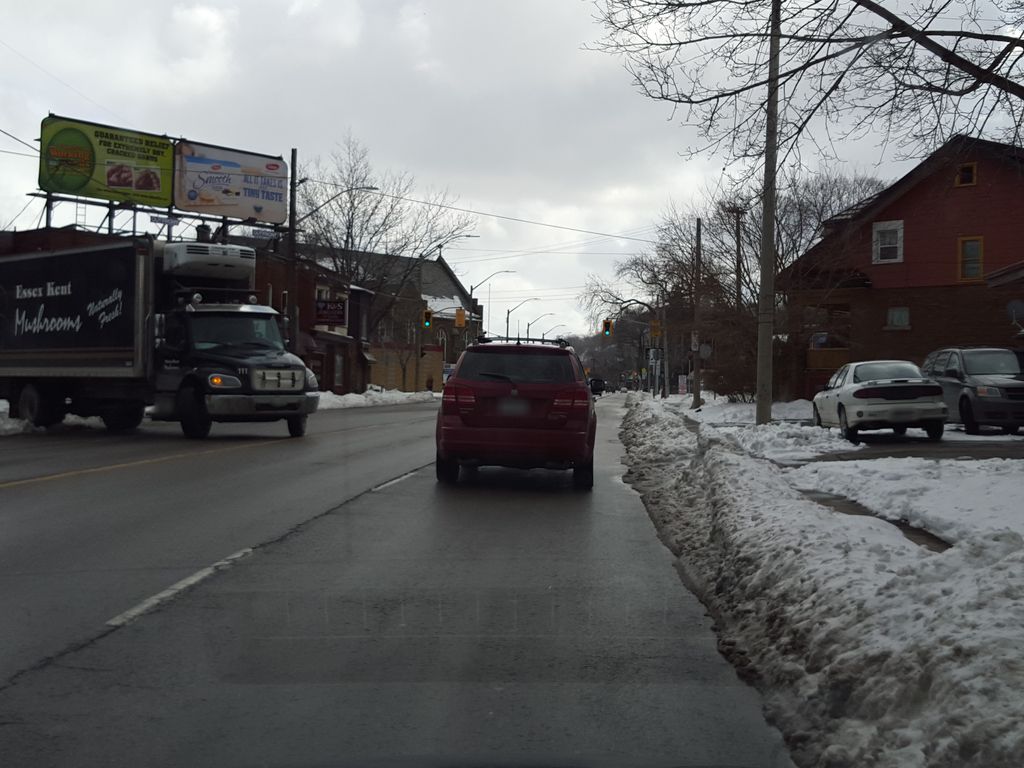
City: hamilton